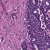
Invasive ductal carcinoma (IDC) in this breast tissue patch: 1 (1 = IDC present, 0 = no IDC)